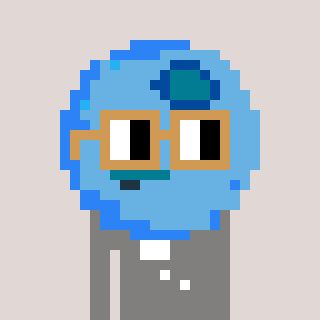
a pixel art character with square brown glasses, a blueberry-shaped head and a bluegrey-colored body on a warm background